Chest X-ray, PA view. Patient: 51 years old, sex M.
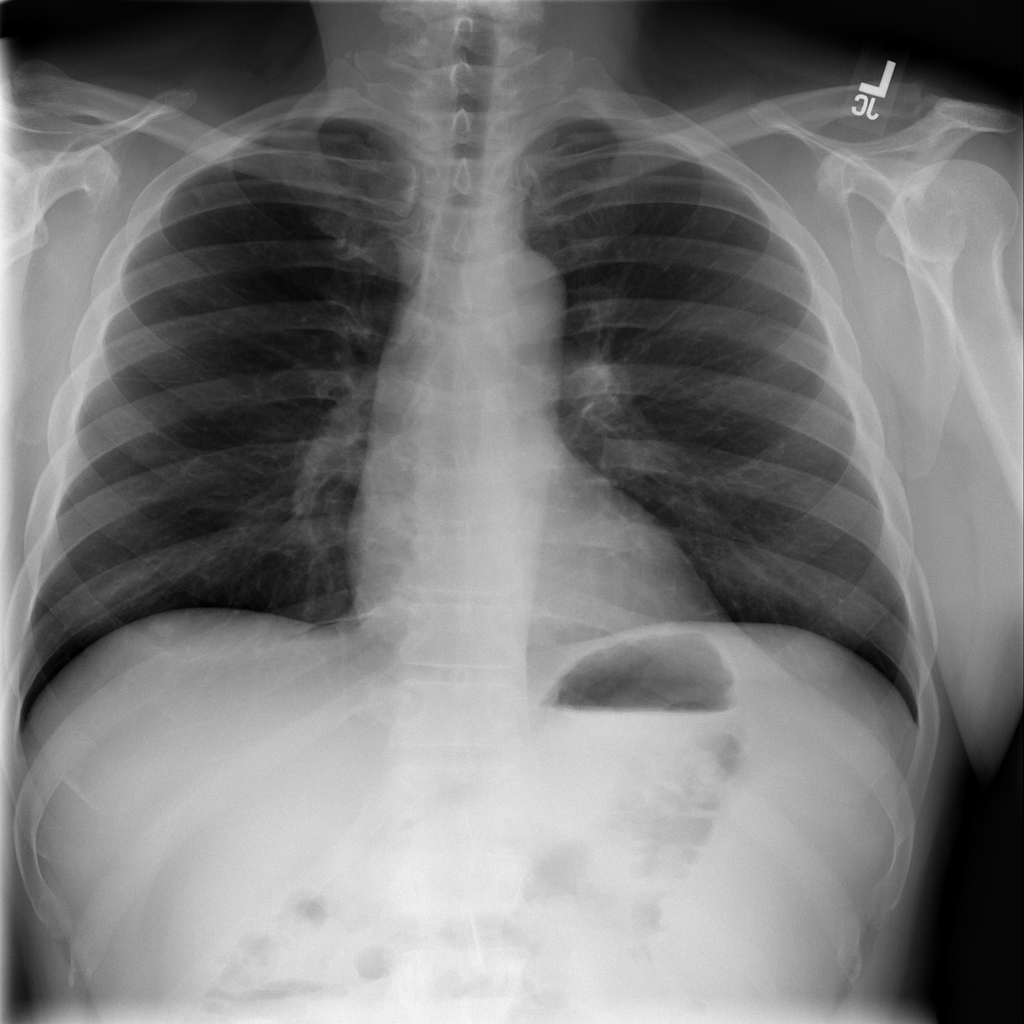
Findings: No Finding